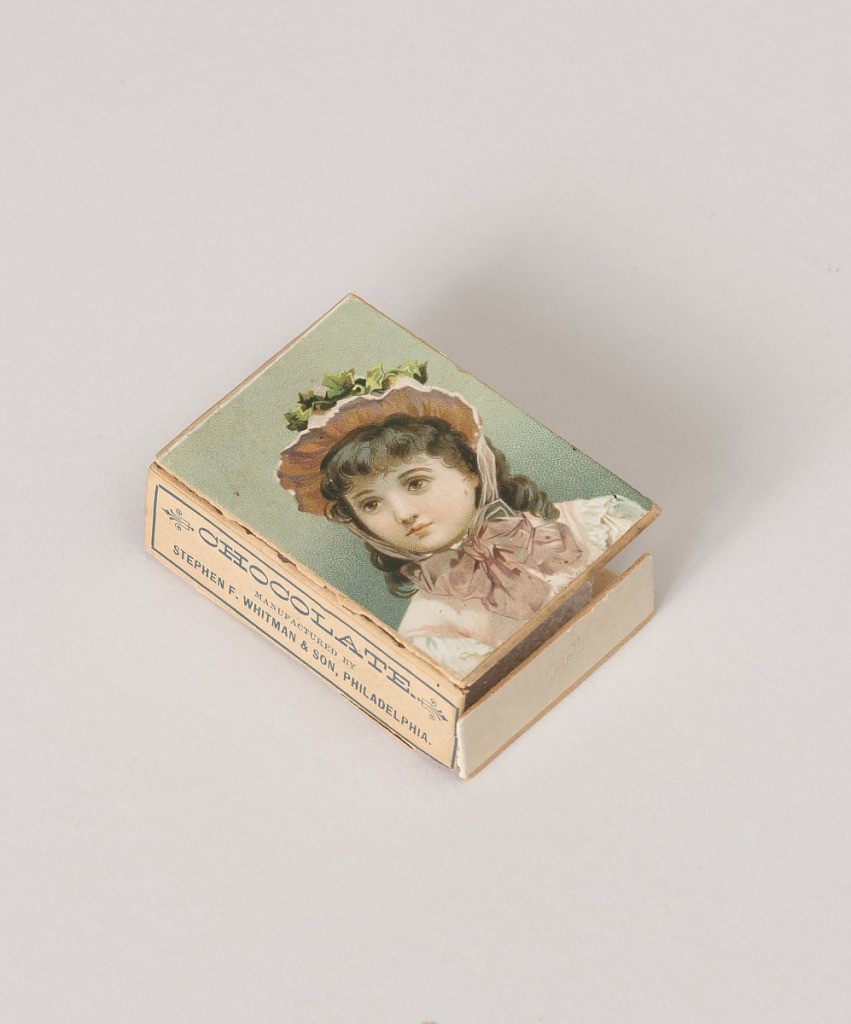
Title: Box
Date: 1880–90
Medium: Carboard, printed paper
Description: (A) Plain rectangular box. (B) Match-box type cover with lithograph of little girl on one side; on three others imprint: "Chocolate Tablets, Manufactured by Stephn F. Whitman & Son, Philadelphia."